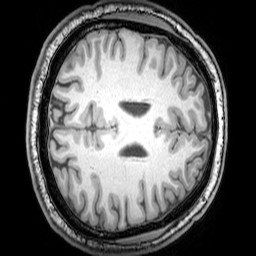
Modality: T1w
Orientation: axial
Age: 24
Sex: male
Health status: healthy
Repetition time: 0.081 s
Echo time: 0.037 s